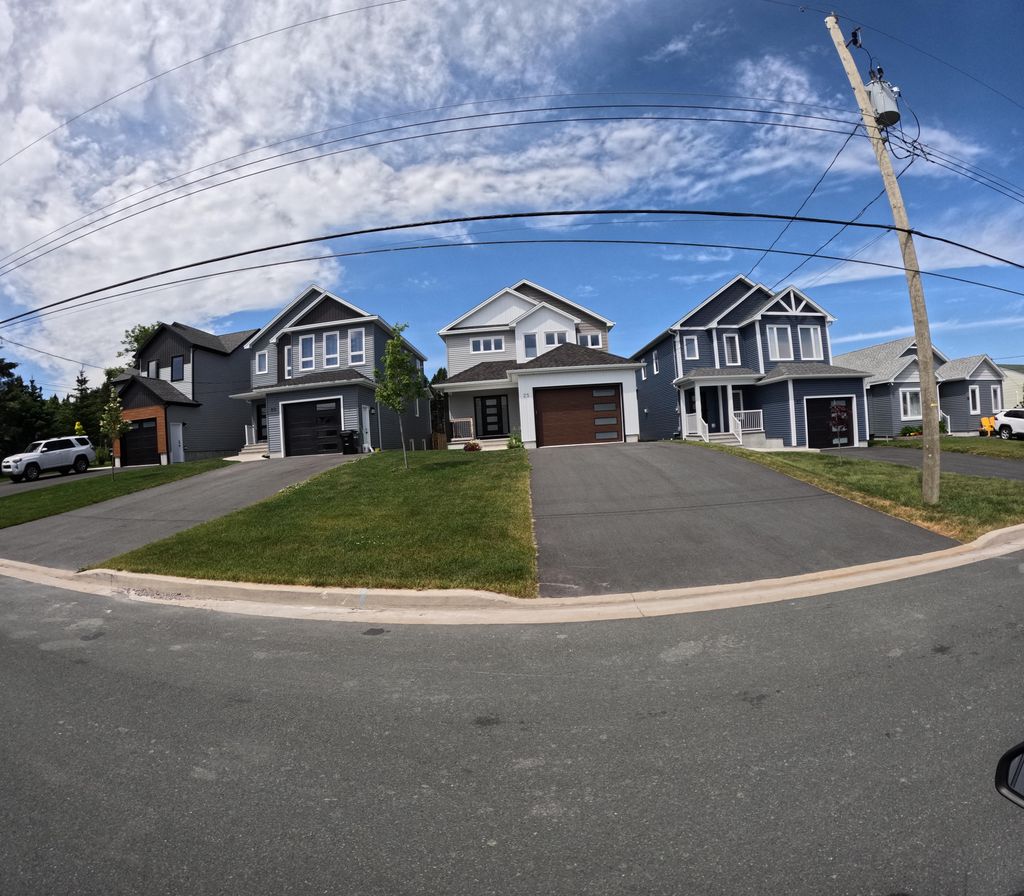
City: st_johns